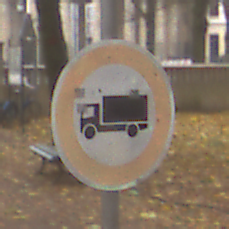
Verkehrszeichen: VerbotFuerKraftfahrzeugeUeberDreiKommaFuenfTonnen
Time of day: Midday
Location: Outdoor (Nature)
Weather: Overcast
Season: NotSpecified
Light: Natural